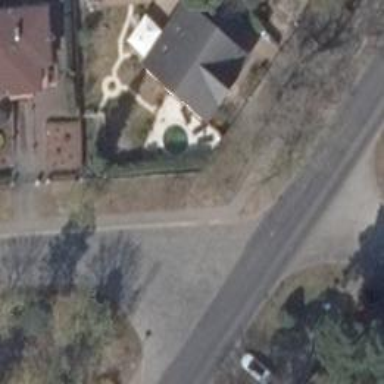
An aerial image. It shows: Residential road.